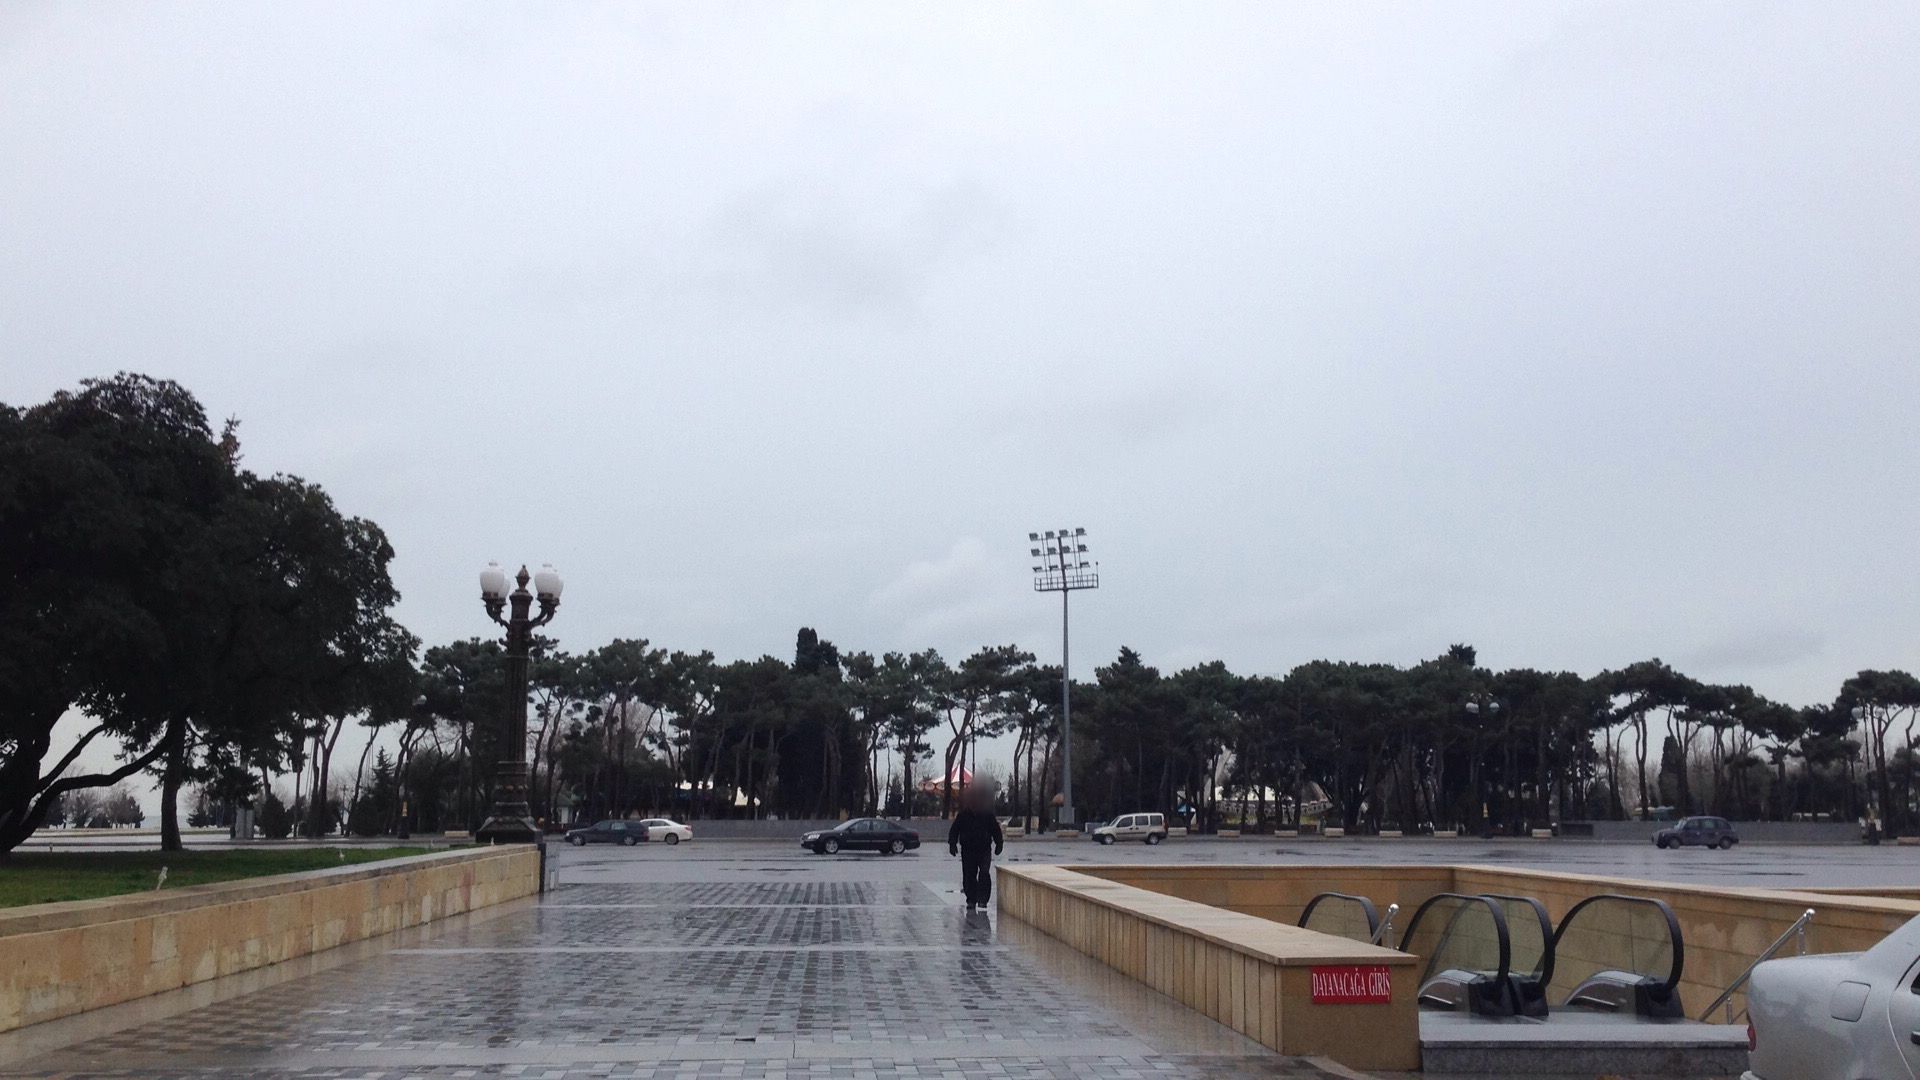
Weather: rainy
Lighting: day
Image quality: good
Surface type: walking surface
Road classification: service
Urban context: urban centre
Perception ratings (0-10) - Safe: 4.02, Lively: 6, Beautiful: 7.03, Boring: 2.4, Depressing: 3.19, Wealthy: 5.61